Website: apple
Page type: review-order
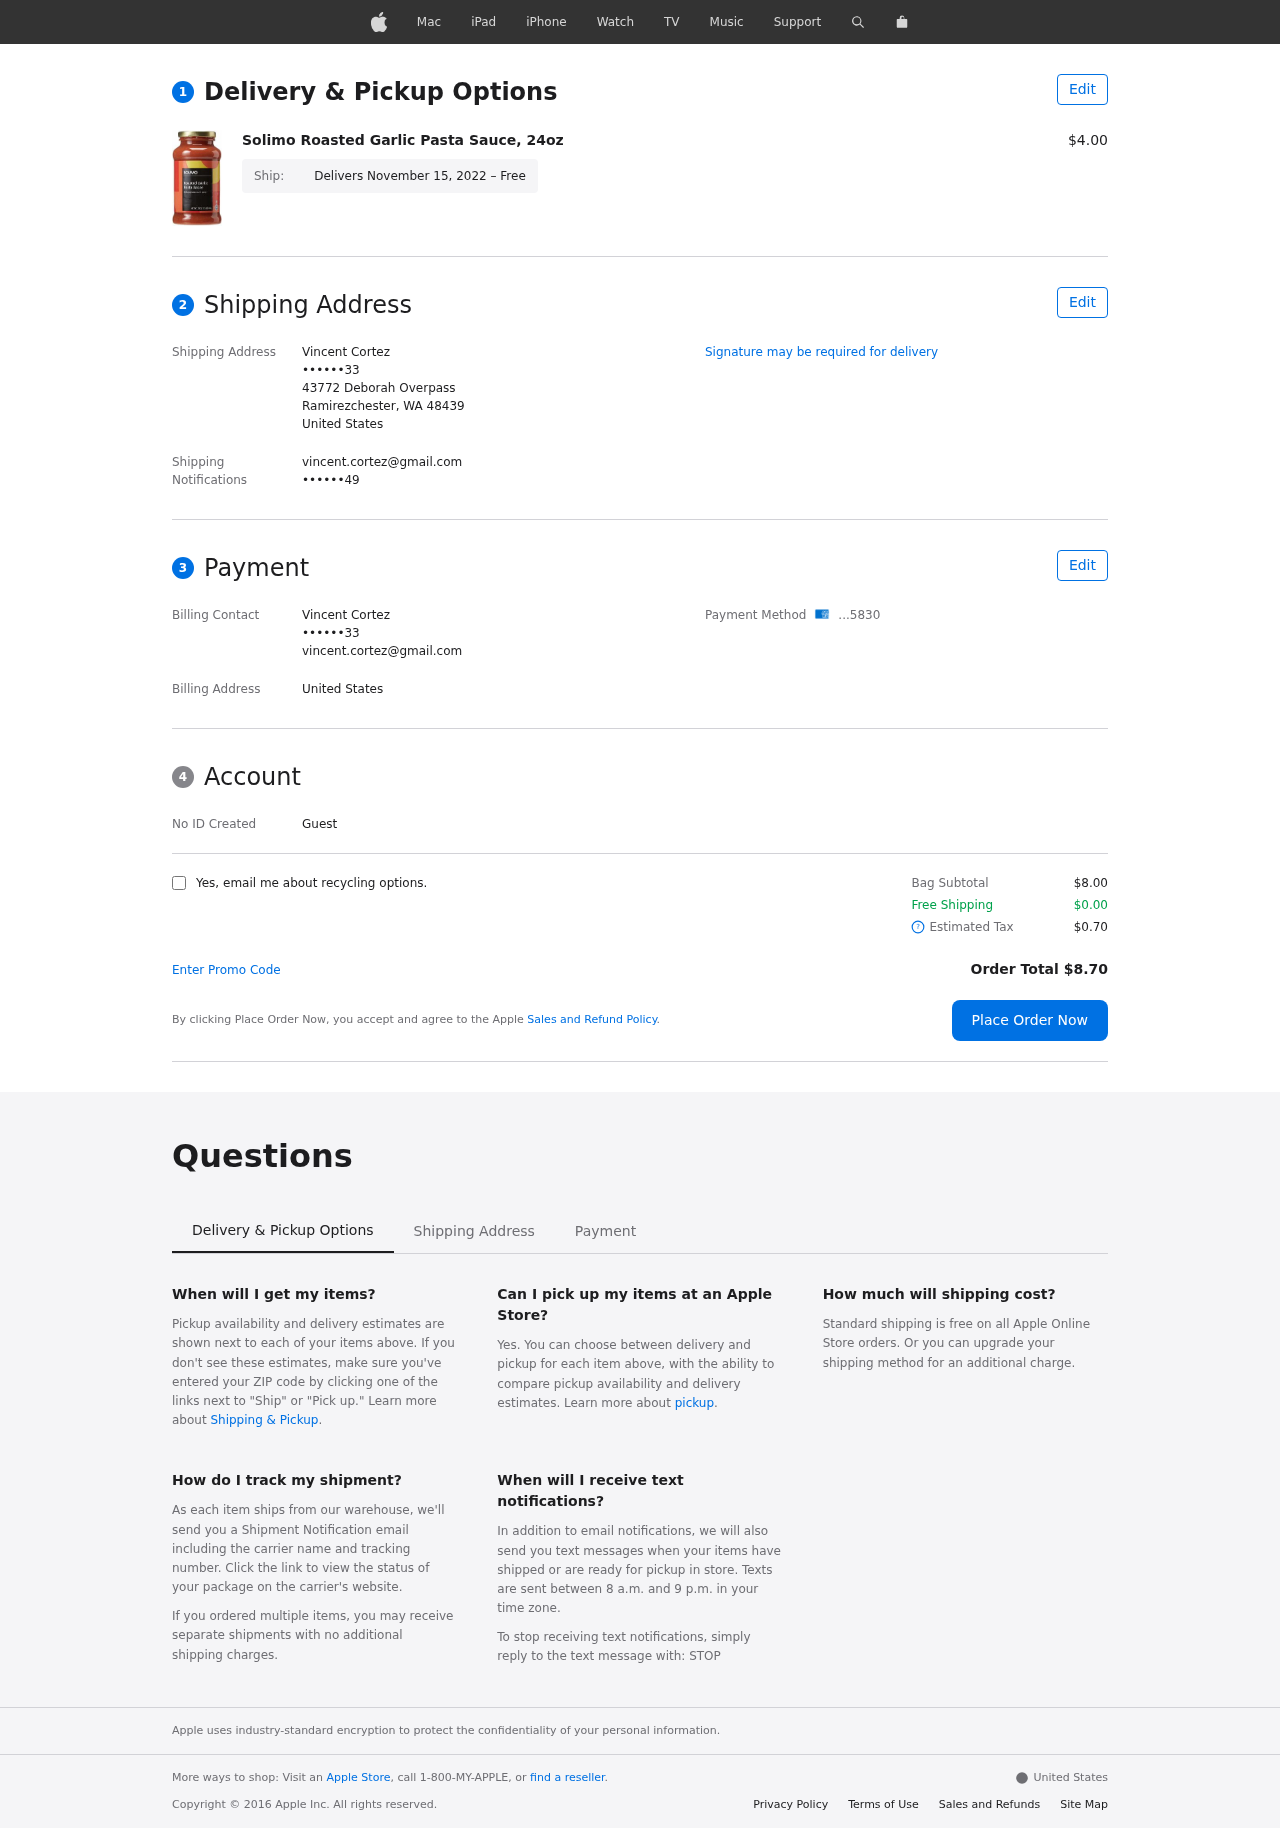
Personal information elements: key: PII_CARD_LAST4
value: ...5830
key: PII_CITY_STATE_ZIP
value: Ramirezchester, WA 48439
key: PII_COUNTRY
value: United States
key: PII_EMAIL
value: vincent.cortez@gmail.com
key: PII_FULLNAME
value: Vincent Cortez
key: PII_PHONE
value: ••••••33
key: PII_STREET
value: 43772 Deborah Overpass
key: PII_ALT_PHONE
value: ••••••49
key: PII_FIRSTNAME
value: Vincent
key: PII_LASTNAME
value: Cortez
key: PII_FULLNAME2
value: Vincent Cortez
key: PII_FULLNAME3
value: Vincent Cortez
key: PII_FIRSTNAME2
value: Vincent
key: PII_FIRSTNAME3
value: Vincent
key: PII_LASTNAME2
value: Cortez
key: PII_LASTNAME3
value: Cortez
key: PII_FIRSTNAME_DERIVED
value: Vincent
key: PII_LASTNAME_DERIVED
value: Cortez
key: PII_FULLNAME_DERIVED
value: Vincent Cortez
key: PII_NAME_FULL_DERIVED
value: Vincent Cortez
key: PII_PHONE3
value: ••••••33
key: PII_EMAIL2
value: vincent.cortez@gmail.com
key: PII_EMAIL3
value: vincent.cortez@gmail.com
Product elements: key: PRODUCT1_NAME
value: Solimo Roasted Garlic Pasta Sauce, 24oz
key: PRODUCT1_PRICE
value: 4
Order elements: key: ORDER_DELIVERY_DATE
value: Delivers November 15, 2022 – Free
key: ORDER_SUBTOTAL
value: $8.00
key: ORDER_SHIPPING_COST
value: $0.00
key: ORDER_TAX
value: $0.70
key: ORDER_TOTAL
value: Order Total $8.70